Field crop: maize
Growth stage: 2
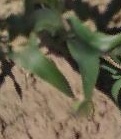
Species: maize